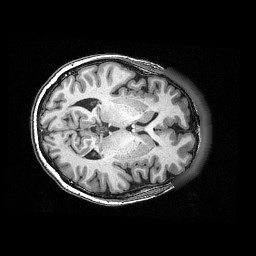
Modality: T1w
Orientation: axial
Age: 62
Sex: female
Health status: ill
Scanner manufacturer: siemens
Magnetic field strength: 3 T
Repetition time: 0.0025 s
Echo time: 0.00336 s